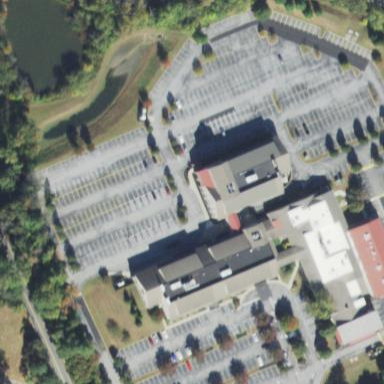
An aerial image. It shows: Healthcare facility identified as hospital.